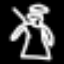
Label: angel